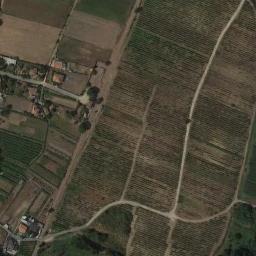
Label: rectangular_farmland